Question: I'm adding a snapshot of a stream to a repository workspace.
How do I load the snapshot components into the repository ?
Currently I just have the repository workspace with the snapshot, but the workspace should also contain the components of the snapshot.
To add the snapshot to a repository I use :
'''
scm snapshot promote -r <repositry url> <repository workspace> <snapshot>
'''
Perhaps I should be using a different scm command to add the components of a snapshot to the repository instead of the snapshot itself ?
I used the ''<repository workspace name' & 'snapshot name''. I did not need to use their id's.
No error is returned and I can view the created snapshot :

But the components for this snapshot are not added to the repository workspace.
I think ive solved this. Running the command (includes --stream parameter) :
'''
scm create workspace -r <repository url> <repository workspace> --stream <stream name>
'''
Creates the workspace & adds components to this newly created workspace. These components in the just created workspace have the same baseline as defined in the stream.
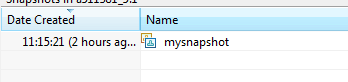
Answer: <URL>
When you add a snapshot to a repo workspace, you do a promote of the snapshot:
'''
scm snapshot promote -r <repositry url> <repository workspace> <snapshot>
'''
that you mention should work (not sure if you need the id of the repo workspace, and the id of the snapshot through)
Actually, <URL> commented that 'scm snapshot promote'
The snapshot will be used, only .
---
The idea though is to populate another empty stream, in order for a repo workspace to reflect the list of components.
If the components are already on the stream, then <URL>, this is enough:
'''
scm create workspace -r <repository url> <repository workspace> --stream <stream name>
'''
No need to create or promote a snapshot in that case (since the stream already reflect the components you want).
You should see in the "Component" section of your workspace those components.
Note that you will still need to that repo workspace in order to see the files on your disk.